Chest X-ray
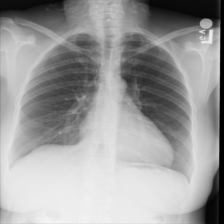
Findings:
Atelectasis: negative
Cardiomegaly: positive
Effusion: negative
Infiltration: negative
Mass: negative
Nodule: negative
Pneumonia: negative
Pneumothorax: negative
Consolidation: negative
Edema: negative
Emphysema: negative
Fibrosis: negative
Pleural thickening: negative
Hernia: negative